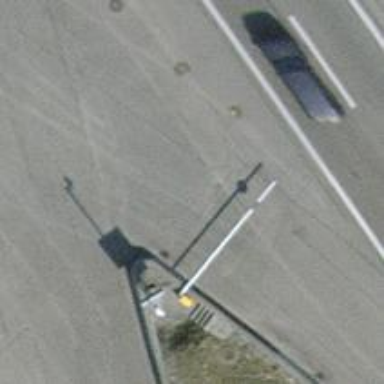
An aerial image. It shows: Lift gate barrier.